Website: macys
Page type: account-selection
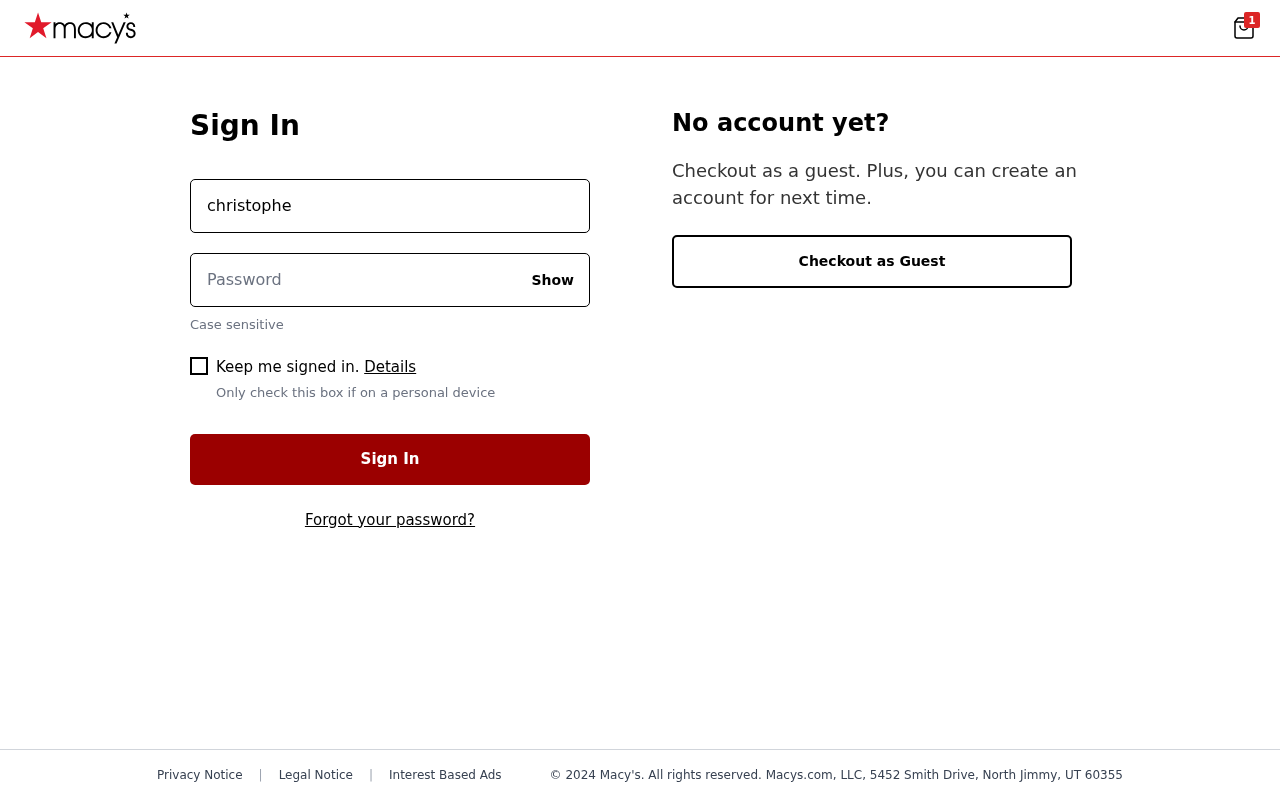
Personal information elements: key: PII_LOGIN_USERNAME
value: christopher_lynn
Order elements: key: ORDER_NUM_ITEMS
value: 1